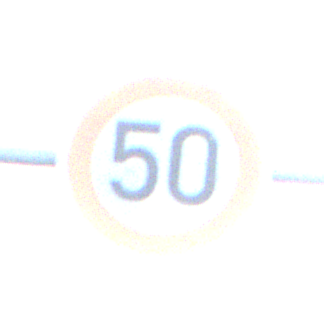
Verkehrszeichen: Geschwindigkeit50
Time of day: MorningAfternoon
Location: Outdoor (Nature)
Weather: PartlyCloudy
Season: NotSpecified
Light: Natural